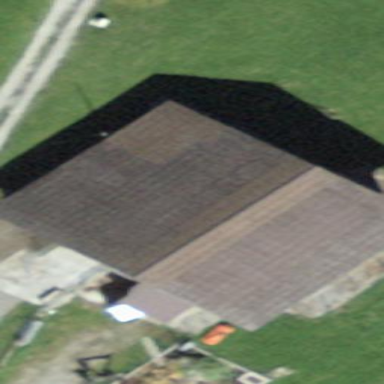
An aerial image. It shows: Rural barn.